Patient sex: M
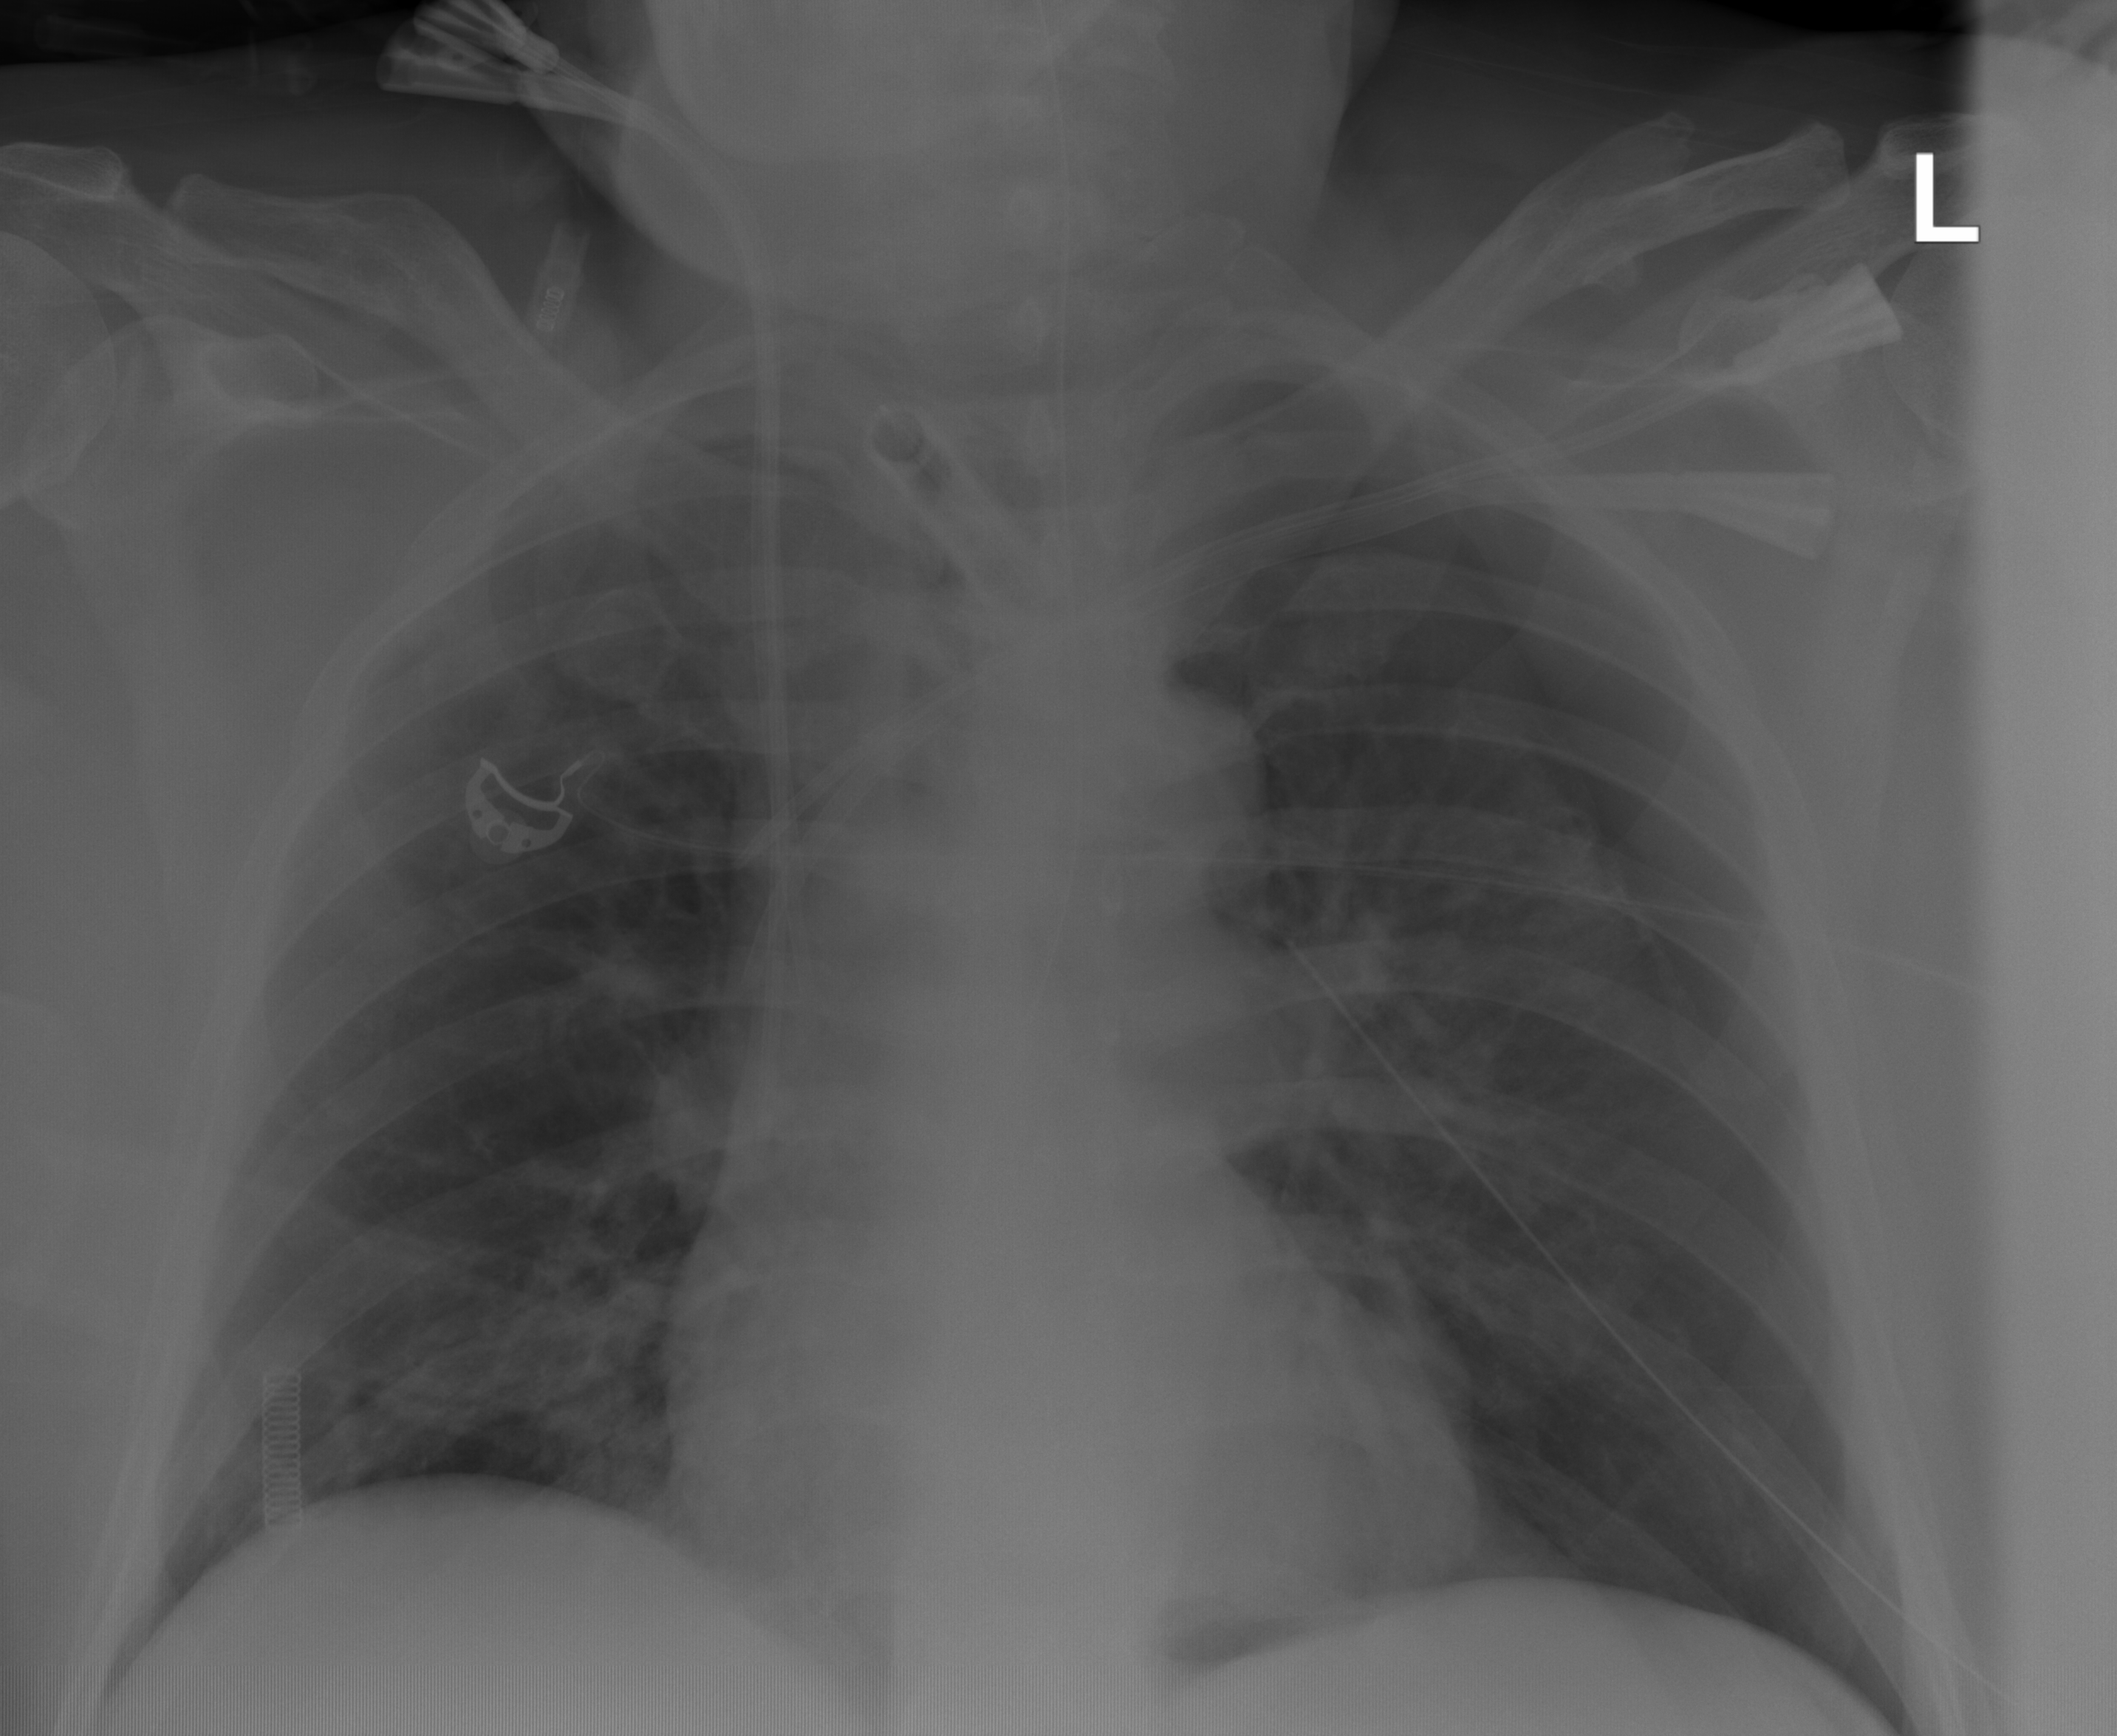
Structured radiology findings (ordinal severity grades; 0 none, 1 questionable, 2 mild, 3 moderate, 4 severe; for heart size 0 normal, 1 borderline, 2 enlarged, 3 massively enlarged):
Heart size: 0
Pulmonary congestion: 0
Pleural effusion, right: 0
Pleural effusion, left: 0
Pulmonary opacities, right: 2
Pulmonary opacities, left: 2
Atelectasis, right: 2
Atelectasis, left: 2